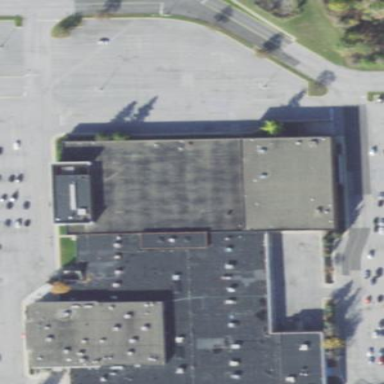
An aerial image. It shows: Department store building.